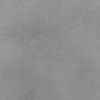
Label: dusty